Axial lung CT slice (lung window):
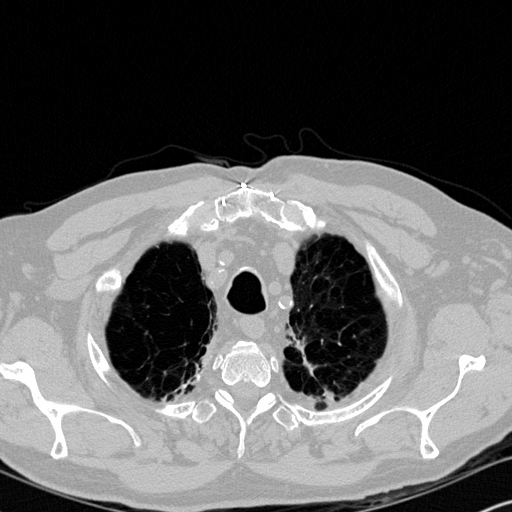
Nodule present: no